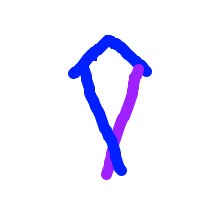
Shape: kite